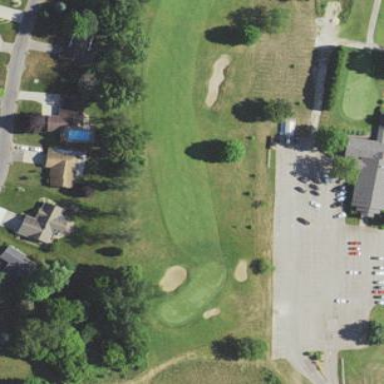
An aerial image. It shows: Grassy area designated as golf fairway.